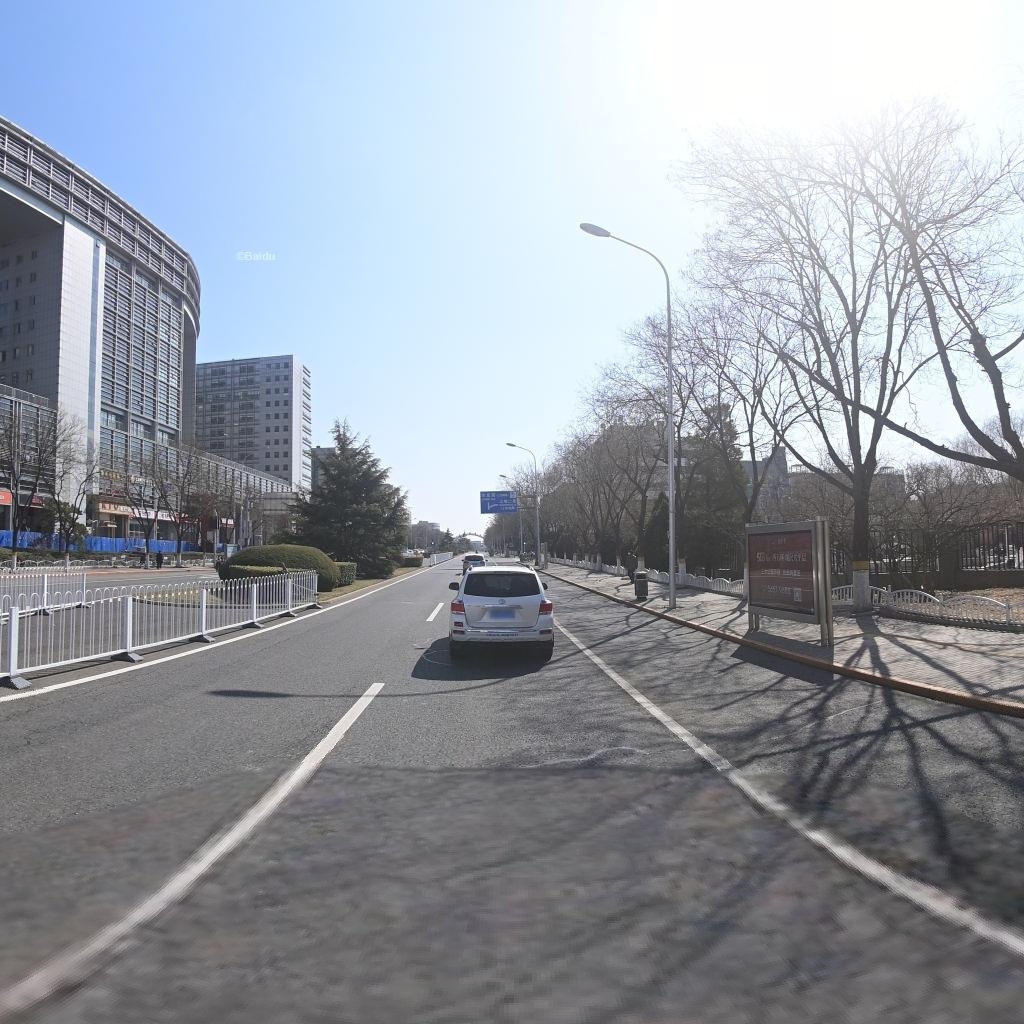
Region: Haidian
Road damage annotations: transverse patch, longitudinal patch, longitudinal crack, longitudinal crack